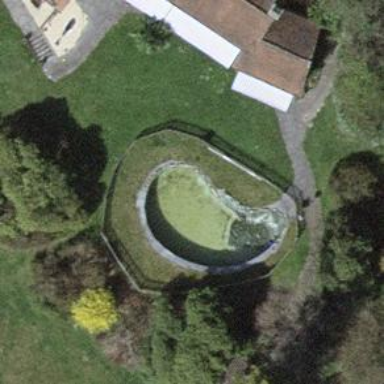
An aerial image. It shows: Swimming pool located in leisure land.